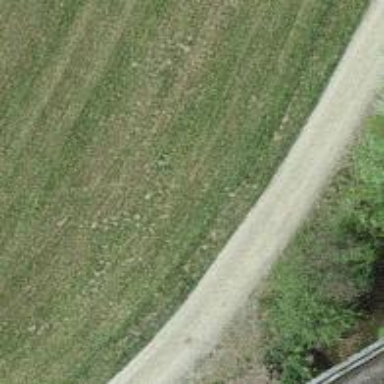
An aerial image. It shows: Asphalt track with grade1 tracktype.